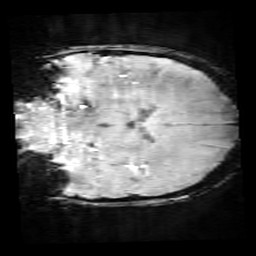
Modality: SWI
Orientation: coronal
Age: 13
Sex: female
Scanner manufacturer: siemens
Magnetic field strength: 3 T
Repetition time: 0.027 s
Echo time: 0.02 s